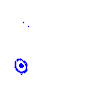
Particle: electron